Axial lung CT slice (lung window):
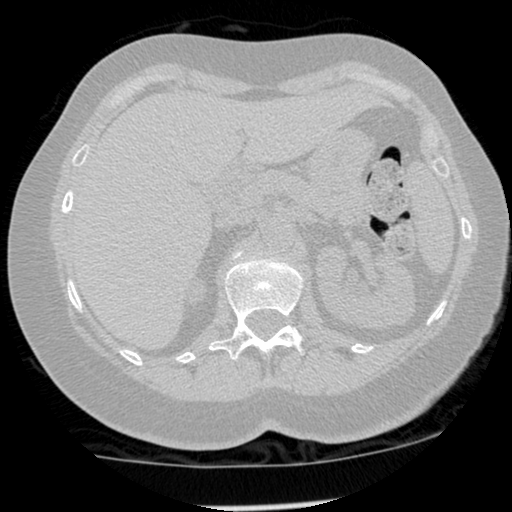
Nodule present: no